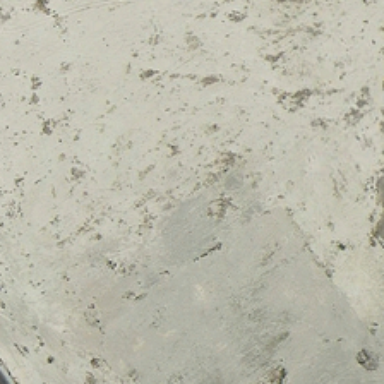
It is a piece of gray bareland .